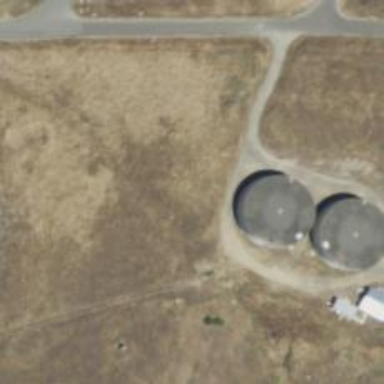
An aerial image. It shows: Storage tank with man-made structure.